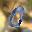
Label: 0